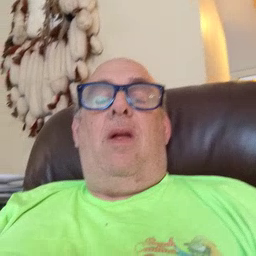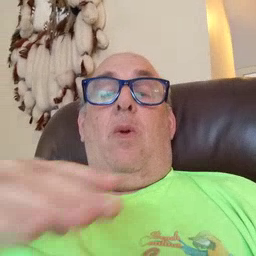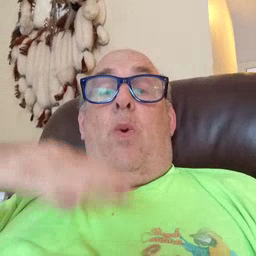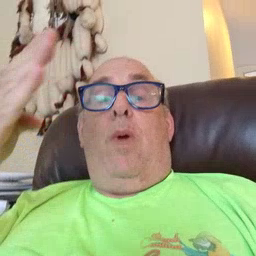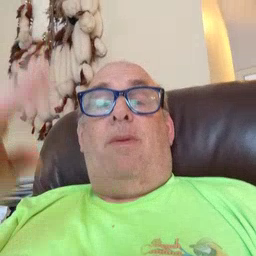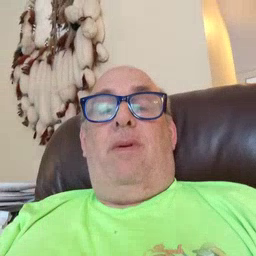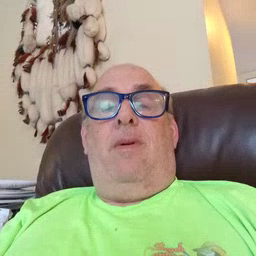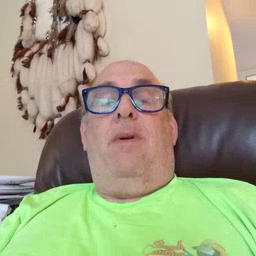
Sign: open